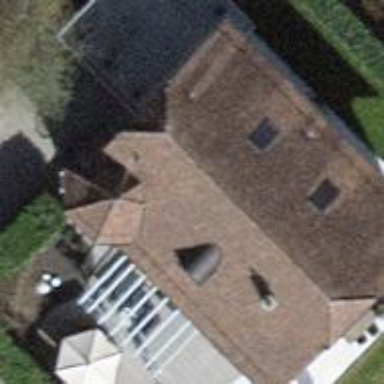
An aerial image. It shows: Detached building with half-hipped roof shape.